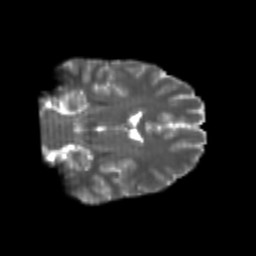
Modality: T2w
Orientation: coronal
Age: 20
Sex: male
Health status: healthy
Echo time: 0.074 s